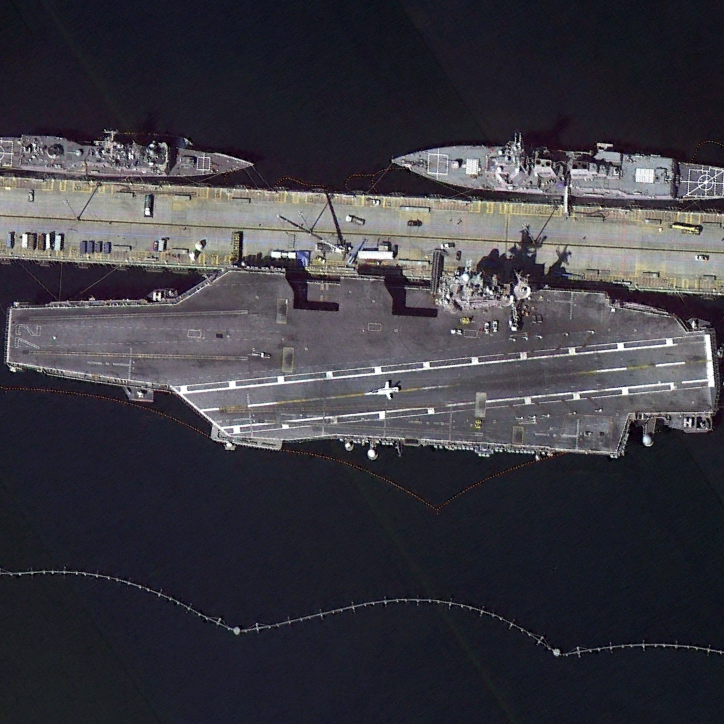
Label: aircraft_carrier